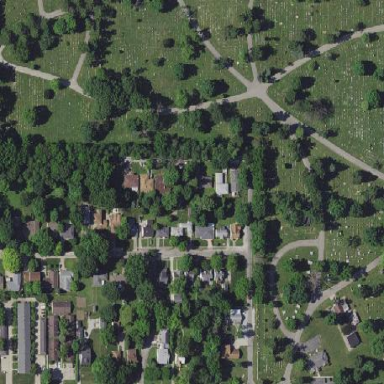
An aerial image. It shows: Cemetery.